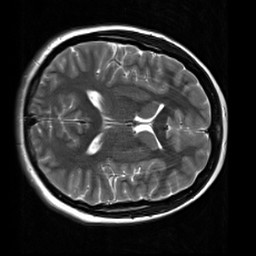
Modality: T2w
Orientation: axial
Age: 19
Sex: female
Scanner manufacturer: siemens
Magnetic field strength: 3 T
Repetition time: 7 s
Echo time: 0.09 s